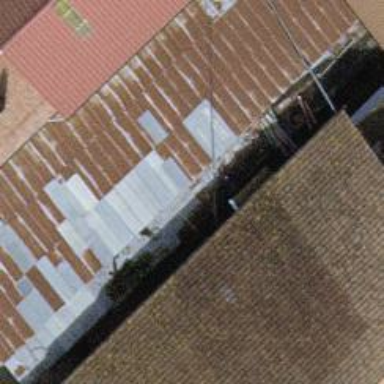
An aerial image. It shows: View of roof of building.